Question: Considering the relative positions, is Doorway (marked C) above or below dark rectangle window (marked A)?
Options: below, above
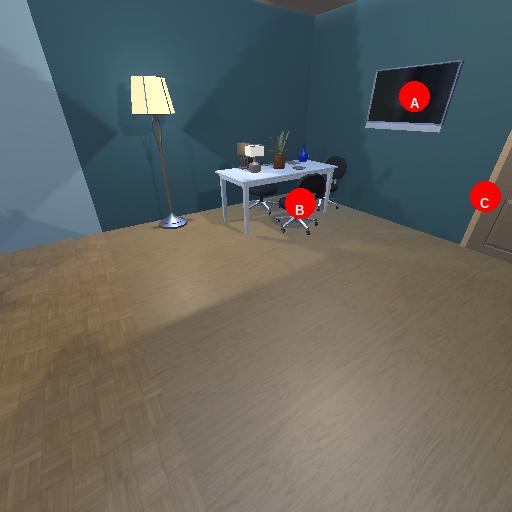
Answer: below